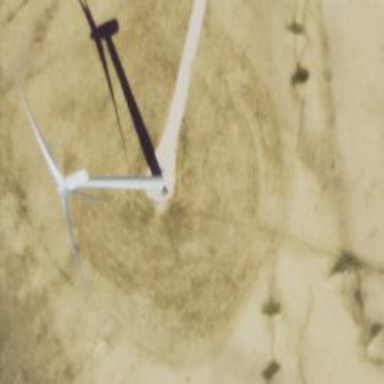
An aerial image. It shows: Wind generator using horizontal axis wind turbines.